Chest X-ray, PA view. Patient: 69 years old, sex F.
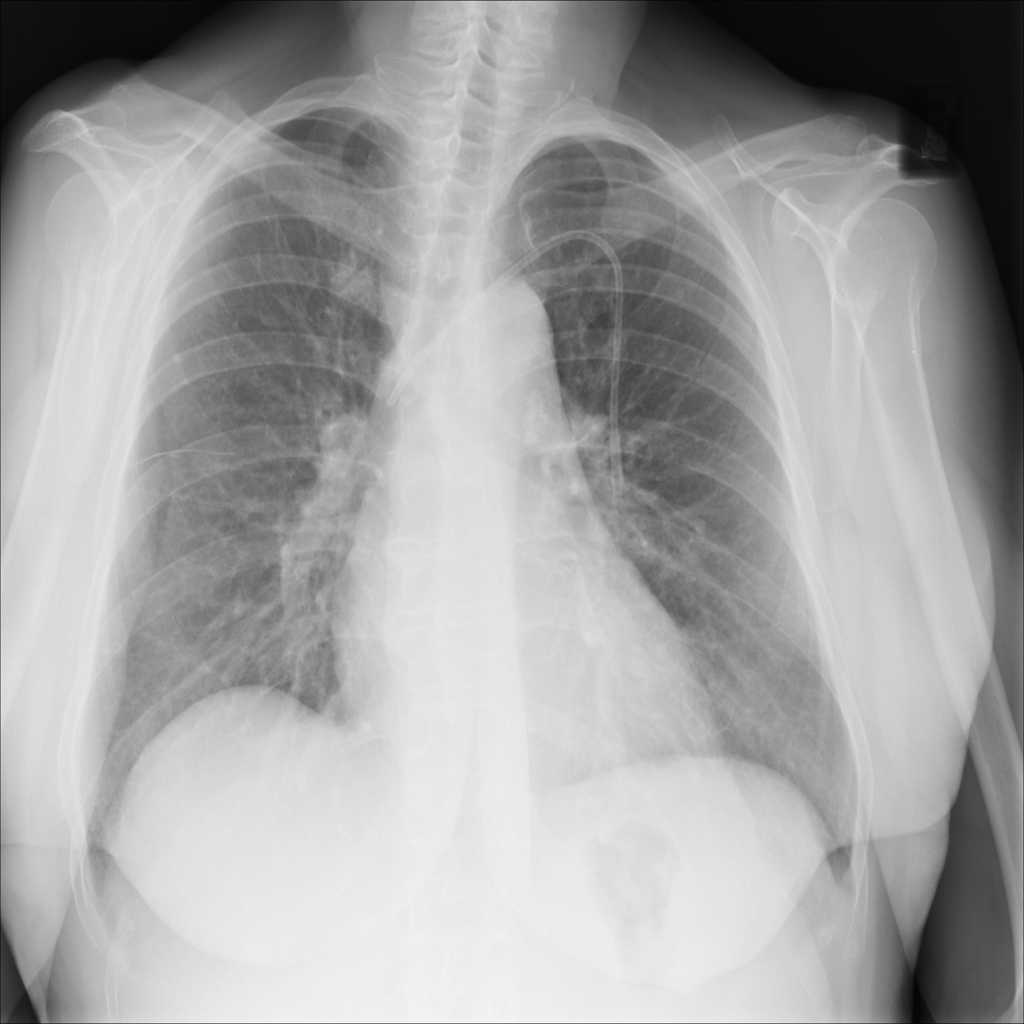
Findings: No Finding